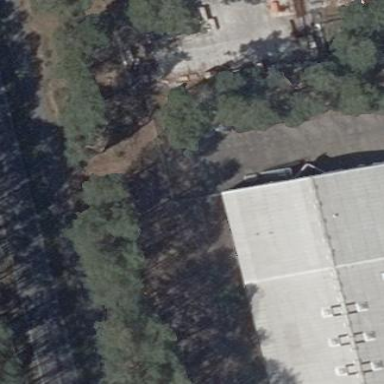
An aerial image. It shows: Part of building.